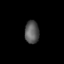
Tissue: skin
Cell type: Epithelial cells
Senescence score: 0.2417
Nuclear area (px): 318
Mean DAPI intensity: 88.692